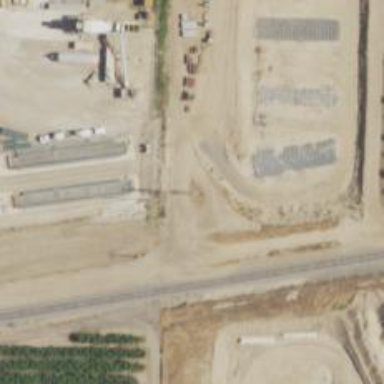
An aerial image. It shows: Lattice structure tower used for power distribution.